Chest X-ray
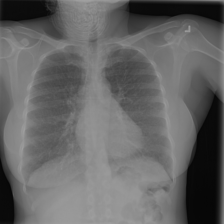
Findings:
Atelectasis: negative
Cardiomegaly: negative
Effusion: negative
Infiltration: negative
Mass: negative
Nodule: negative
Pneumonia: negative
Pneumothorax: negative
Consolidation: negative
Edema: negative
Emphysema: negative
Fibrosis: negative
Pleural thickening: negative
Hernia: negative